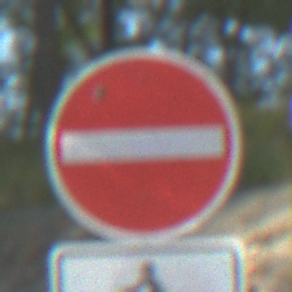
Verkehrszeichen: VerbotDerEinfahrt
Zusatzzeichen unten: EinspurigeFahrzeugeFrei3
Umgebung: Outdoor, Nature
Tageszeit: MorningAfternoon
Wetter: PartlyCloudy
Licht: Natural
Jahreszeit: NotSpecified
Kontrast: HighContrast